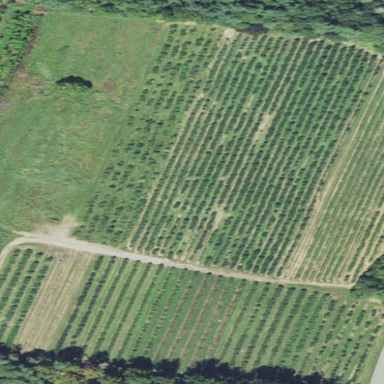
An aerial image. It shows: Orchard.